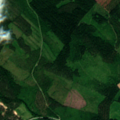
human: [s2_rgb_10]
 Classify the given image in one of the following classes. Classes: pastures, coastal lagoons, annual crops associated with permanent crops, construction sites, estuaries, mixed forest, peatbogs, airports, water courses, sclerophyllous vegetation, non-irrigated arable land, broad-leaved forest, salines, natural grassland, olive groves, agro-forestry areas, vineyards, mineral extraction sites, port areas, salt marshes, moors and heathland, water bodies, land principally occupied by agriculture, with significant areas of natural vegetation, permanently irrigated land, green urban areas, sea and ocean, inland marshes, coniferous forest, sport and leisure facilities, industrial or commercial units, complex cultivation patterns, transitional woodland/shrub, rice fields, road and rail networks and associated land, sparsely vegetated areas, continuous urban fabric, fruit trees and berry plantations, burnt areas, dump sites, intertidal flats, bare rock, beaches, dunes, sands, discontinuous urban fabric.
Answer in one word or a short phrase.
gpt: coniferous forest, mixed forest, transitional woodland/shrub